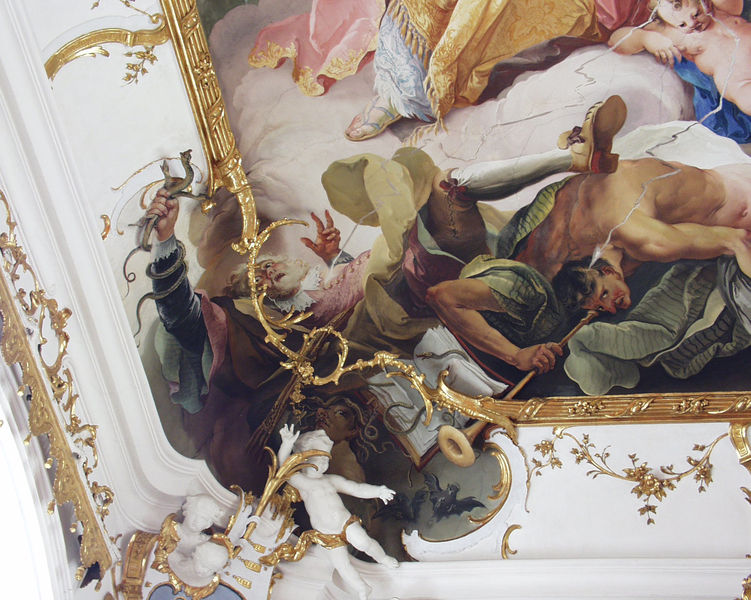
Titel: Fakultäten (Ausschnitt)
Künstler: Johann Anwander
Standort: Dillingen
Institution: Goldener Saal
Schlagwörter: akt, blau, fuß, gemälde, gott, hand, haut, himmel, körper, laub, mann, nackt, umhang, weiß, wolken, gelb, grün, menschen, ausschnitt, blume, blumen, braun, finger, grau, männer, orange, schwarz, rot, schloss, tier, tiere, tuch, wolke, beige, malerei, ornament, bart, hose, architektur, architekturrahmen, band, barock, bibel, gesicht, kragen, rahmen, hände, kirche, figur, gewand, gold, tücher, decke, saum, blatt, girlande, rokoko, rosa, fliegen, oval, affe, engel, engelchen, putte, putto, ranken, skulptur, beine, bein, füße, ecke, liegen, italien, perspektive, schuhe, knaben, farben, violett, klein, detail, dekor, floral, ornamente, verzierung, wandgemälde, streifen, stuck, socke, plastik, alter, buch, vergoldet, blitze, schlange, schuh, kunst, ranke, girlanden, photo, verziert, fragment, sims, sandale, profan, fall, sturz, blattwerk, kapelle, medusa, schlangen, frei, posaunen, deckengemälde, fresko, fanfare, gefasst, golden, gips, voute, heilig, posaune, putten, wandbild, verspielt, putti, ikone, drache, vergoldung, fledermaus, bauplastik, akanthus, deckenmalerei, trompete, ausschitt, tiepolo, puten, folter, evangeliar, akhantus, eroten, wieß, figurine, stürzend, asam, stukatur, deckenbild, erot, roccaille, ausschmückung, deckenschmuck, blassinstrument, deckenbils, weisem, eingel, nackit, stcuk, renaisancce